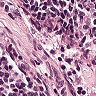
Metastatic tissue present: no